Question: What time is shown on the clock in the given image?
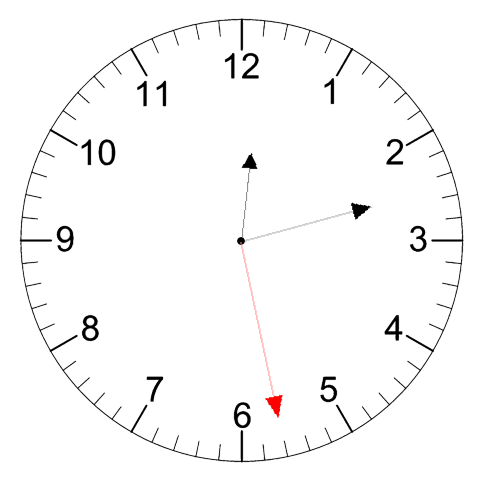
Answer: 12:12:28